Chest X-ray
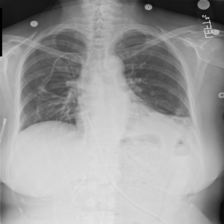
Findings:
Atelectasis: negative
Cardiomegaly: negative
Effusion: positive
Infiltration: negative
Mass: negative
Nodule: negative
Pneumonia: negative
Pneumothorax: negative
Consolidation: negative
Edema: negative
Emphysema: negative
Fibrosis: negative
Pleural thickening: negative
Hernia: negative